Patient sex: M
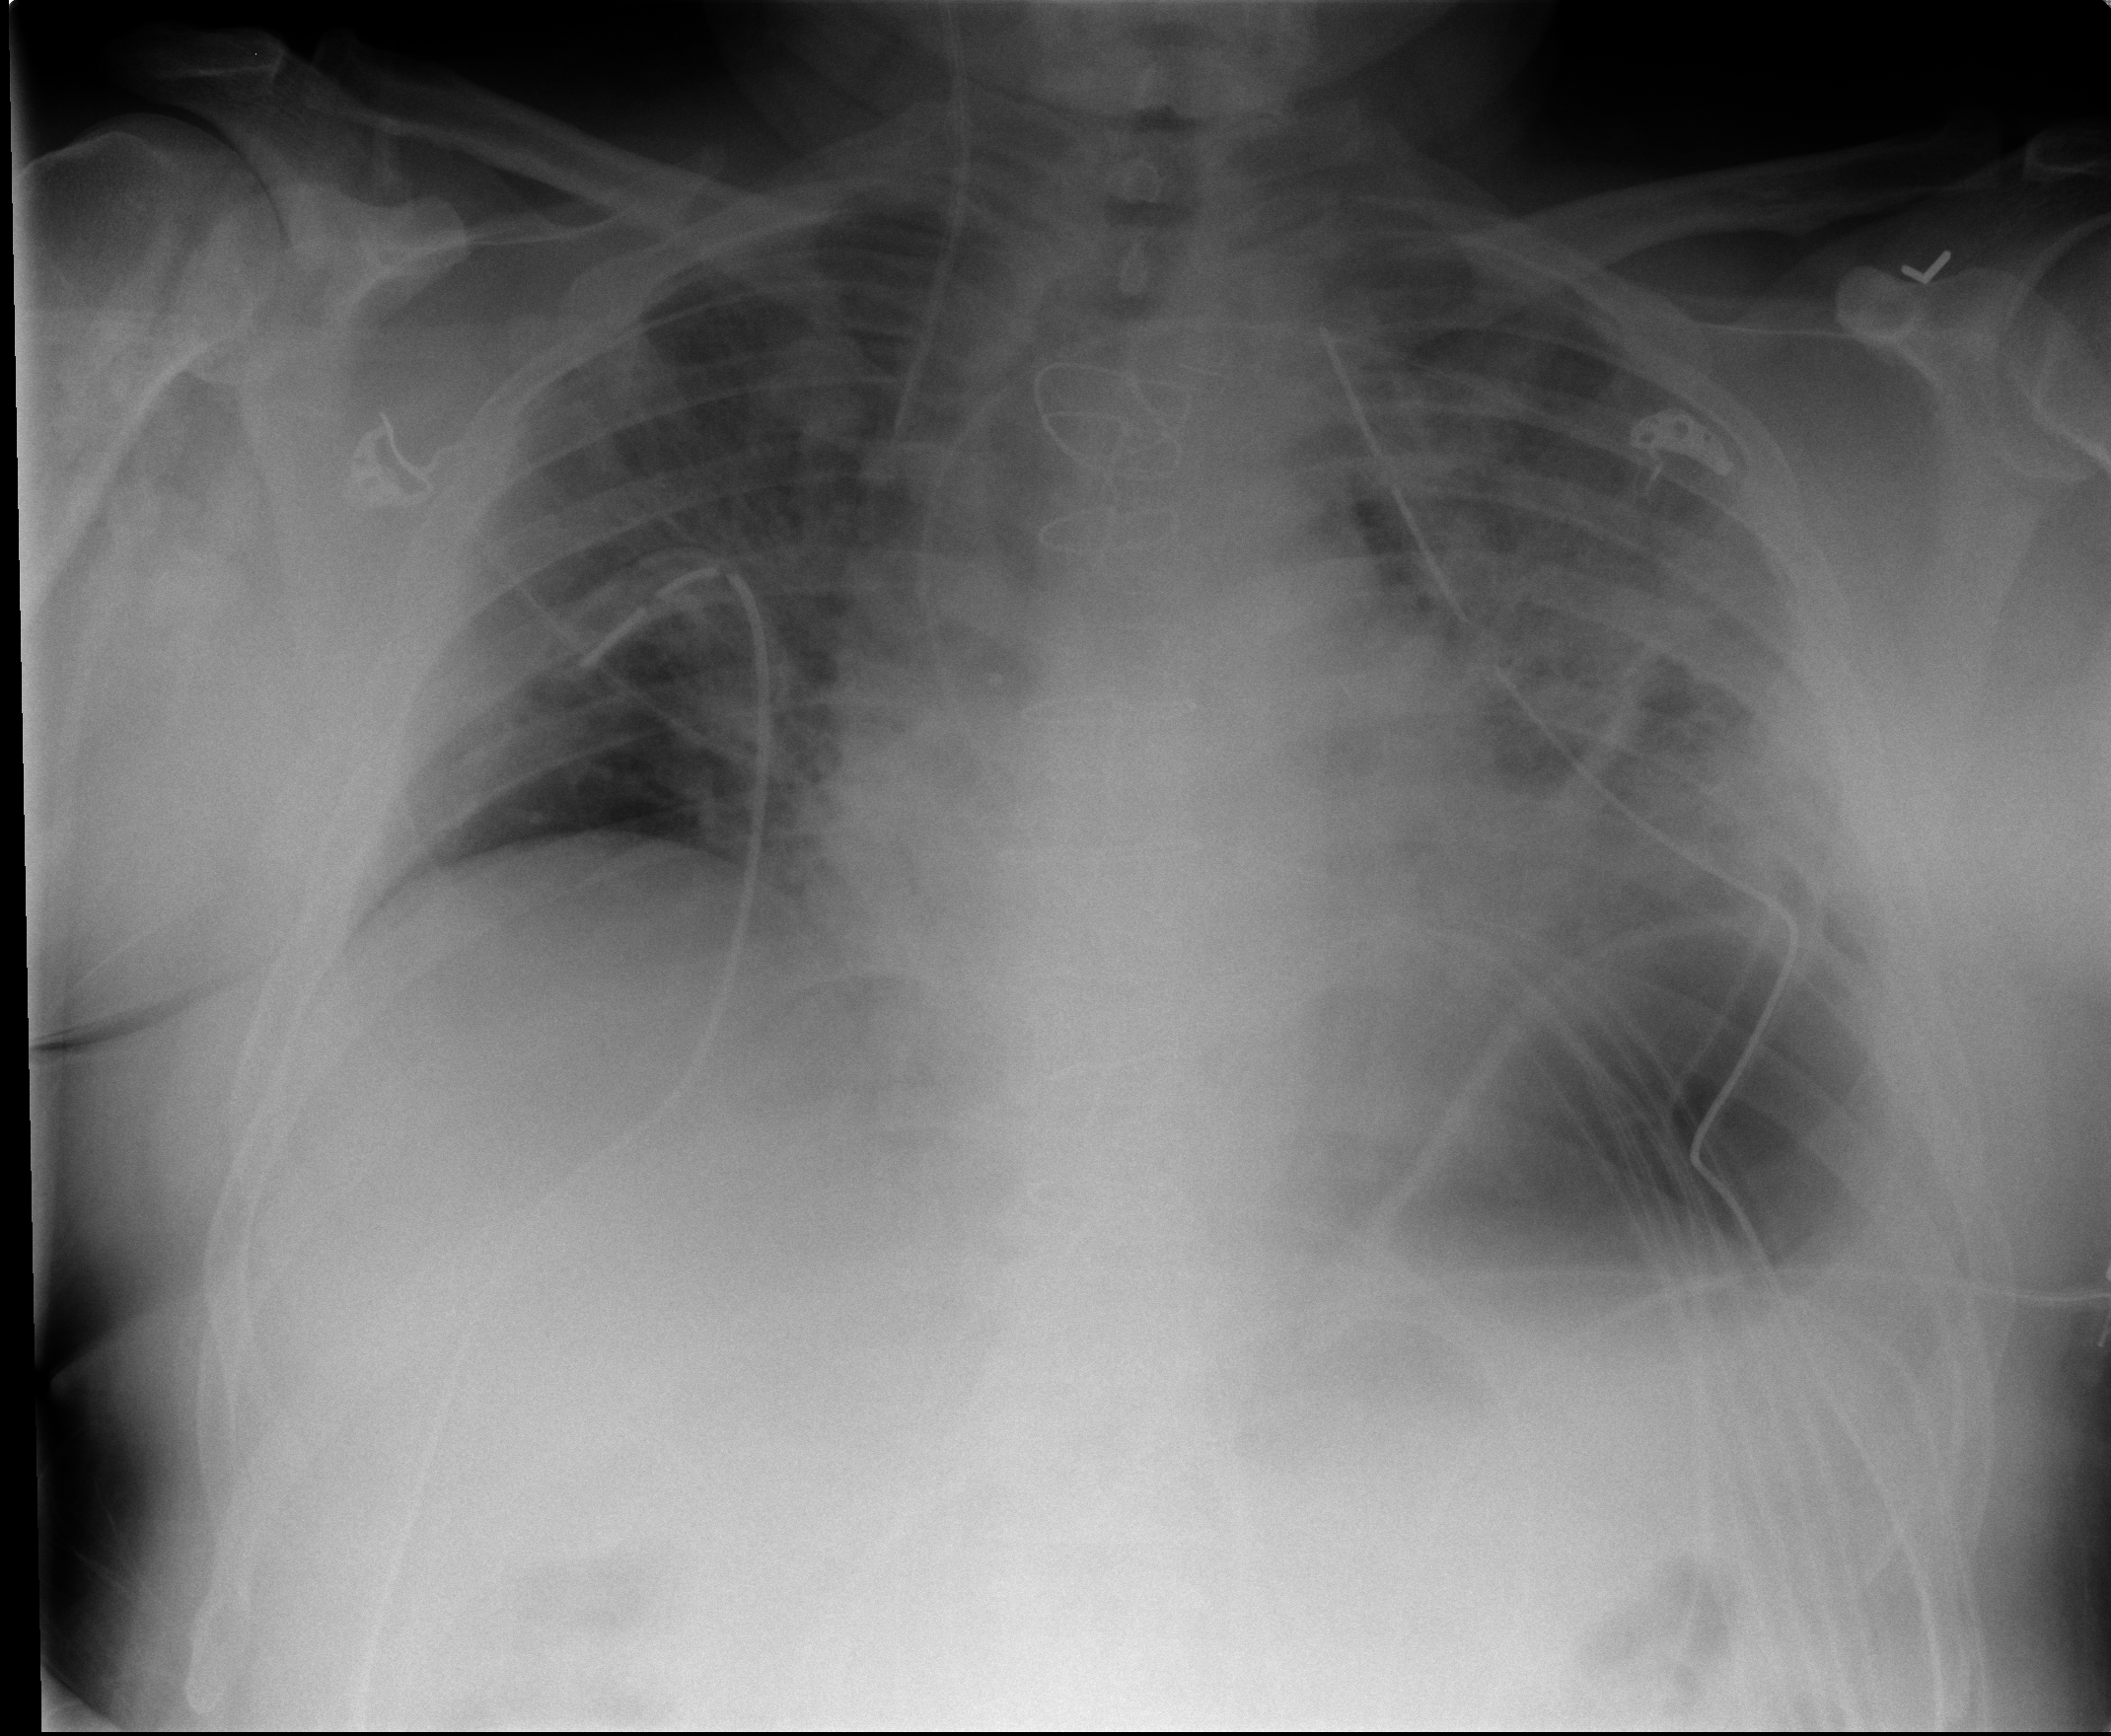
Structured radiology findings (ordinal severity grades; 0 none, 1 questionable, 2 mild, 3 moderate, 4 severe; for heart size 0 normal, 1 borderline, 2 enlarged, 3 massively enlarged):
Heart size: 2
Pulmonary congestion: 3
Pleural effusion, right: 0
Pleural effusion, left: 1
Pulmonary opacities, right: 3
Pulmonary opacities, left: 4
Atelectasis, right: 2
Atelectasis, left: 2